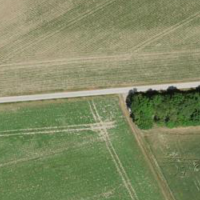
EUNIS habitat code: 52
Species observed at this site:
Euonymus europaeus